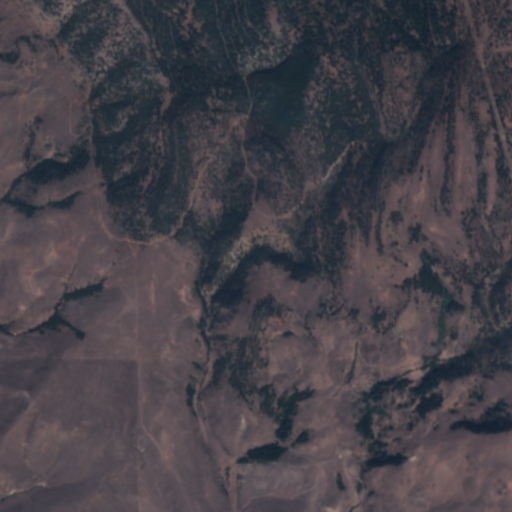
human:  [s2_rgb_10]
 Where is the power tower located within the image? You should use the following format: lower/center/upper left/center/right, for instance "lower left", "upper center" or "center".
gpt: The power tower is located in the upper right of the image.
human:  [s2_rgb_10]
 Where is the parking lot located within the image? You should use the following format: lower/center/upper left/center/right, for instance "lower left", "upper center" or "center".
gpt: There is no parking lot in the image.